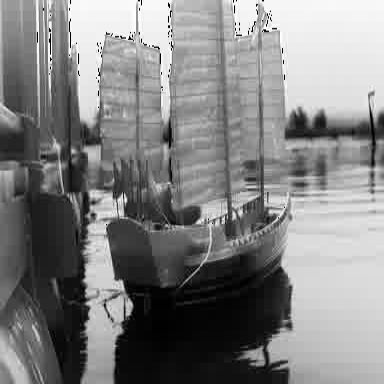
There are two objects shown in the infrared image, including a sailboat, and a container_ship.